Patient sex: M
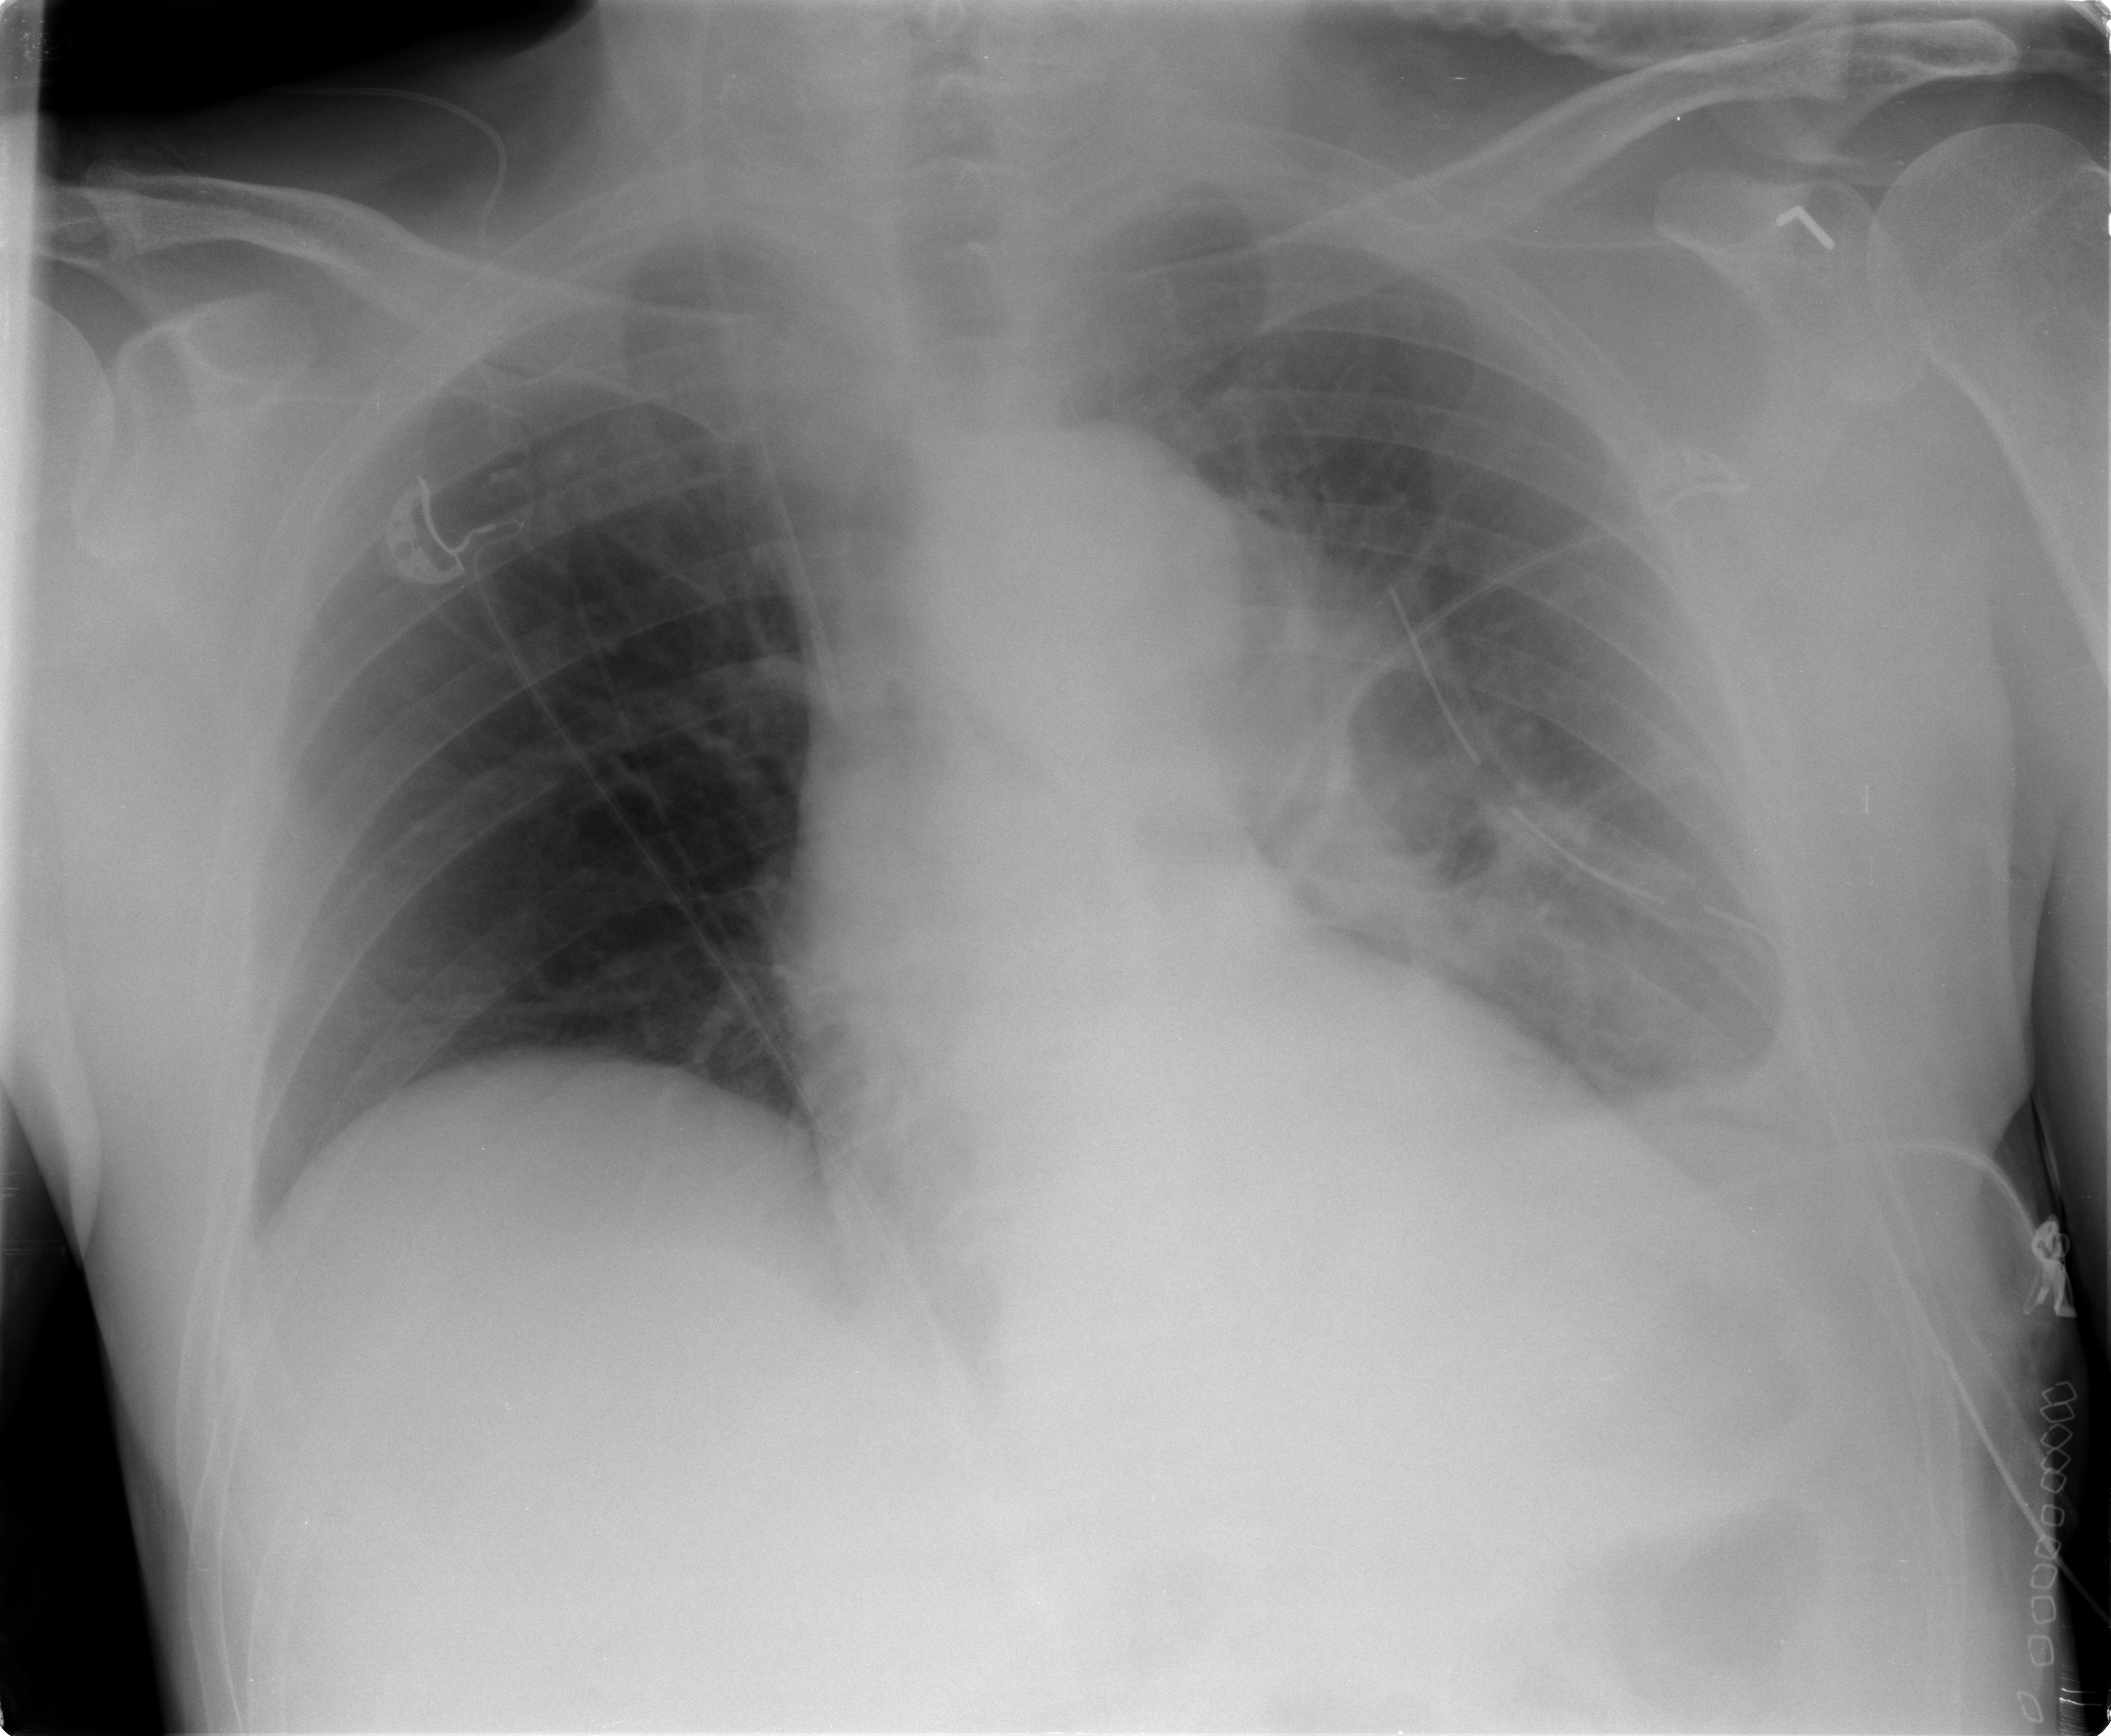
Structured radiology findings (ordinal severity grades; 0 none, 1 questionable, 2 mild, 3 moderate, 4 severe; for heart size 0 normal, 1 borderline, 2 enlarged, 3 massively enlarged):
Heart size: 2
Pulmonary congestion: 2
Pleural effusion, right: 2
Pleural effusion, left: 2
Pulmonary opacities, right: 0
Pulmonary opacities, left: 0
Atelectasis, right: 0
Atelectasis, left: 2